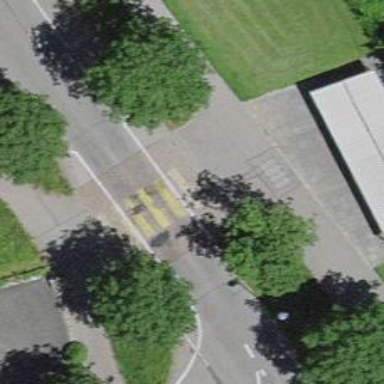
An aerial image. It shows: Uncontrolled zebra crossing on the road.